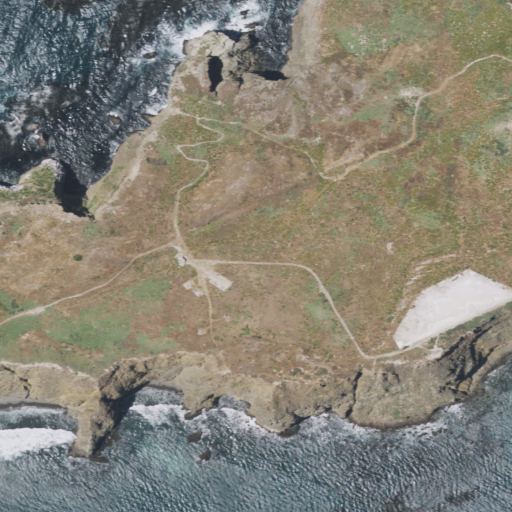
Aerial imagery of island in California named East Anacapa Island containing shrub, open water, herbaceous wetlands, and woody wetlands